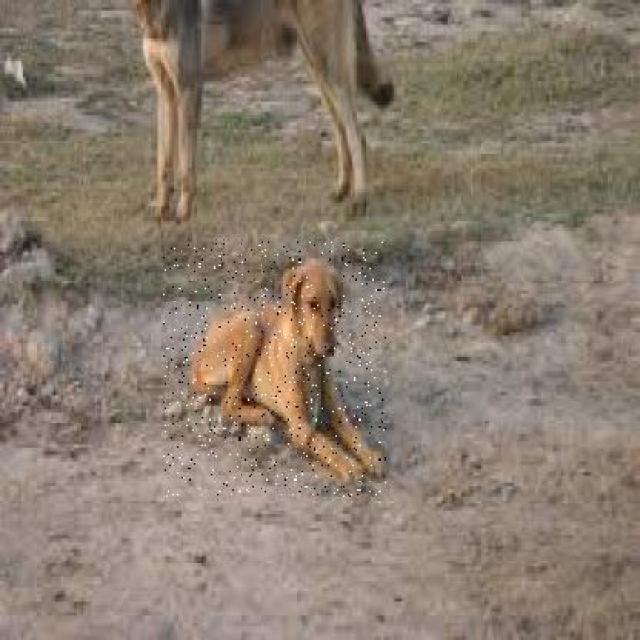
Healthy canine skin — no visible lesions, inflammation, or abnormalities. The skin and coat appear normal.